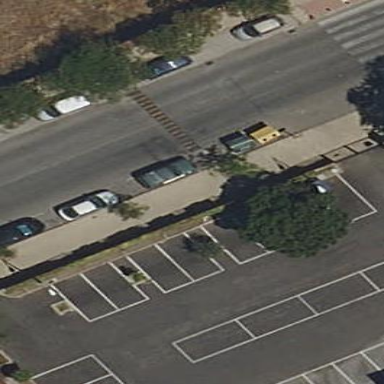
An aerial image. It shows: Parking lane area.